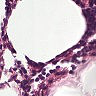
Metastatic tissue present: no